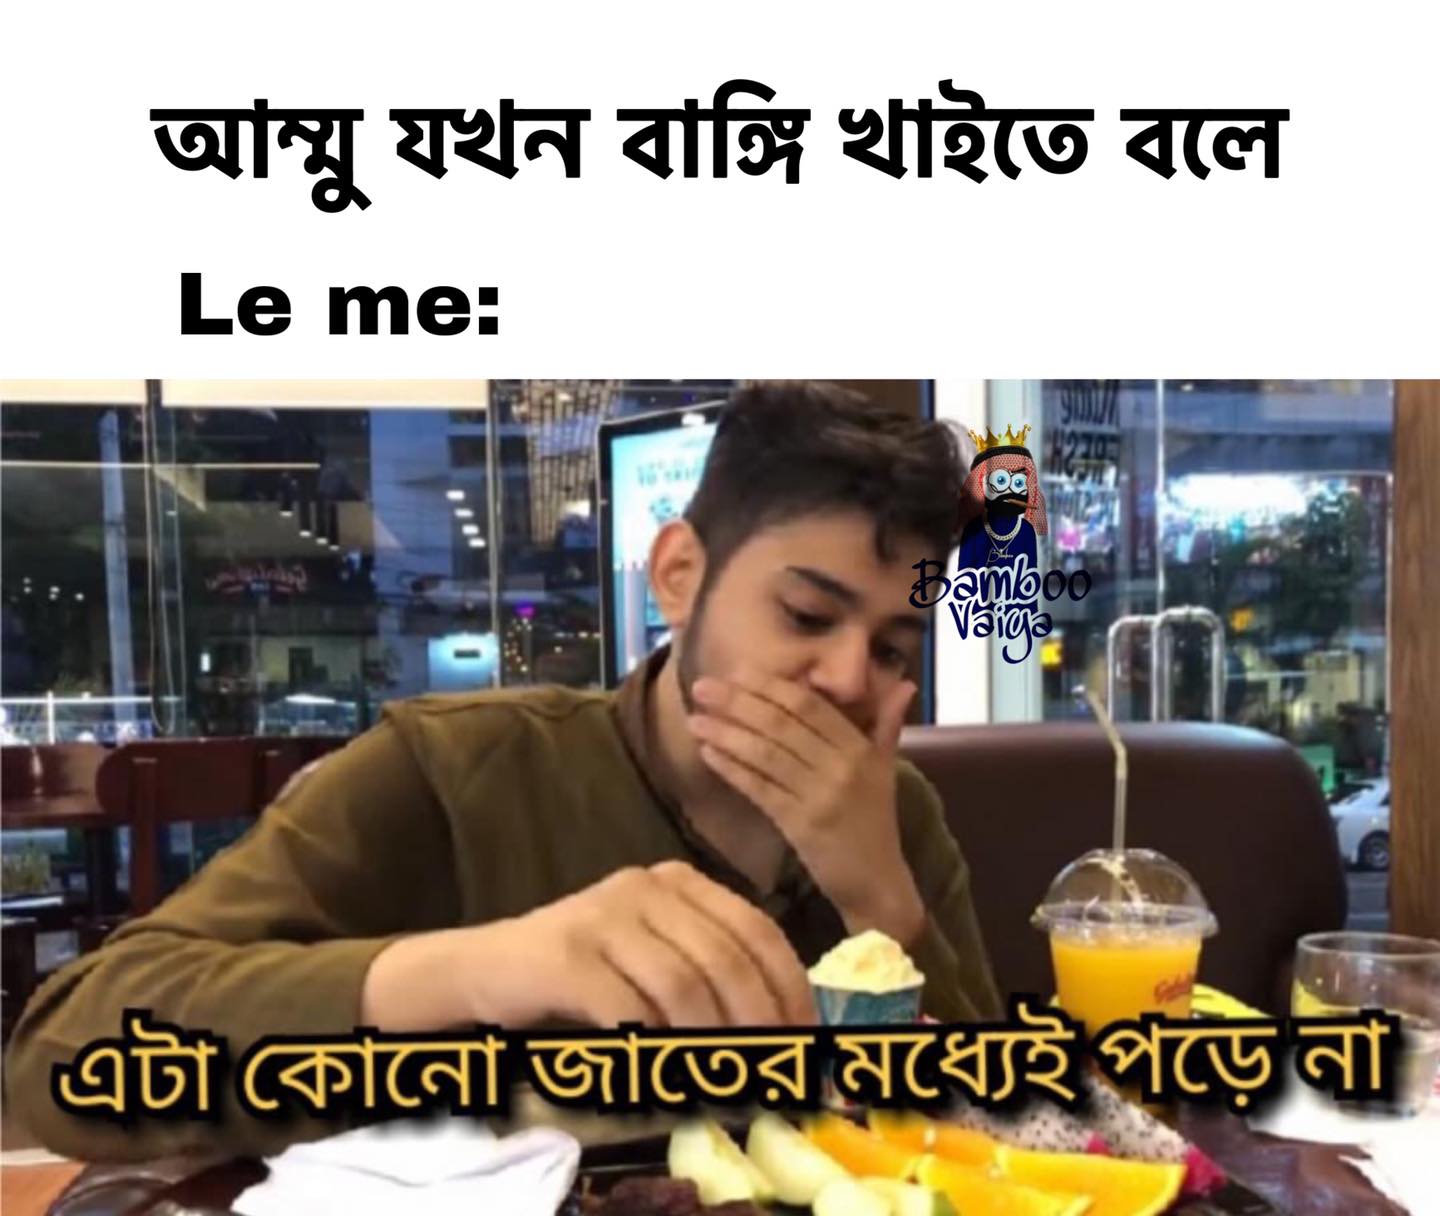
Caption: আম্মু যখন বাঙ্গি খাইতে বলে Le me : এটা কোনো জাতের মধ্যেই পড়ে না
Label: non-hate